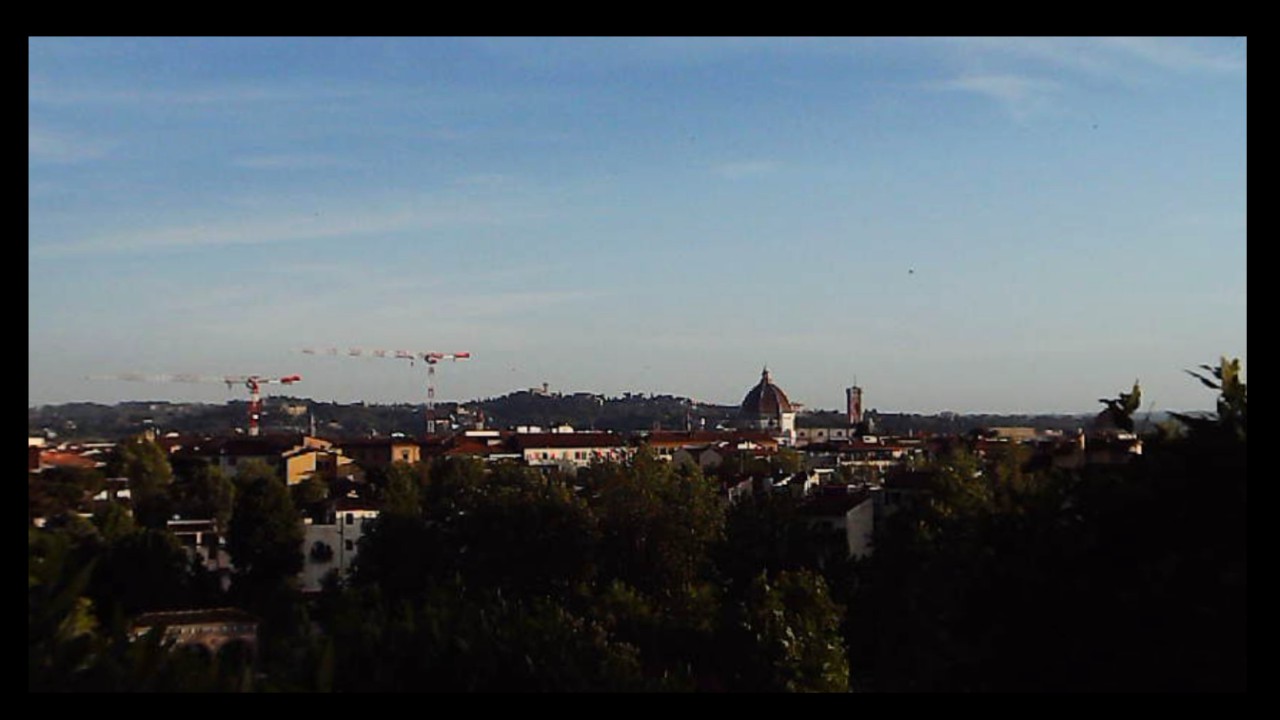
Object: DarwinFPV cineape20